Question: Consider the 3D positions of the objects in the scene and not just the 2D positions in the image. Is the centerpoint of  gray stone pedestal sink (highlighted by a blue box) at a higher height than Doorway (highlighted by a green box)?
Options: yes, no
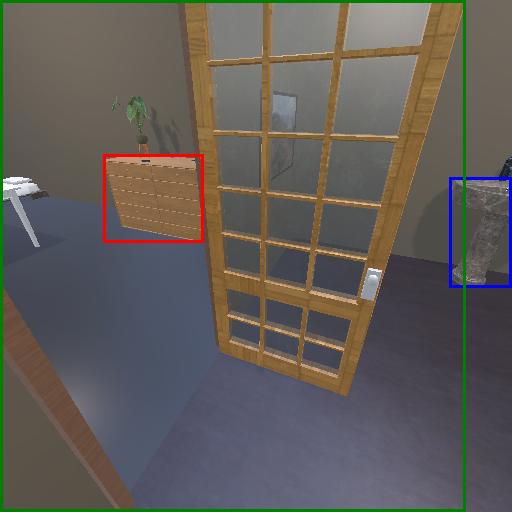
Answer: yes